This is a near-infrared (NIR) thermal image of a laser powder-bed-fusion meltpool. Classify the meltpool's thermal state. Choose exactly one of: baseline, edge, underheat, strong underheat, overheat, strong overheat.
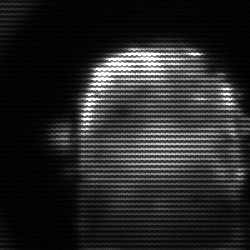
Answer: baseline